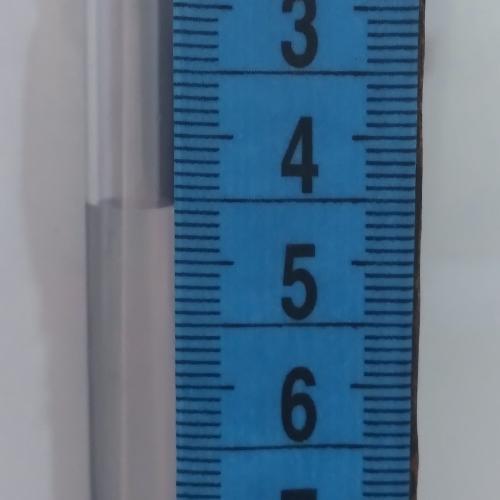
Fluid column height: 4.6 cm